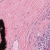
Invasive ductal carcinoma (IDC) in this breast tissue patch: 0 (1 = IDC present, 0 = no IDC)